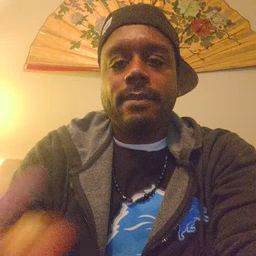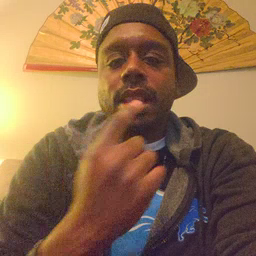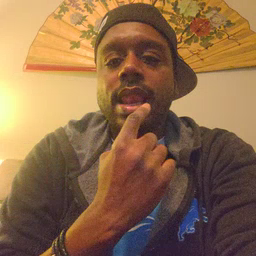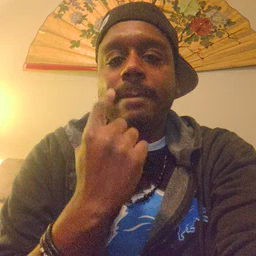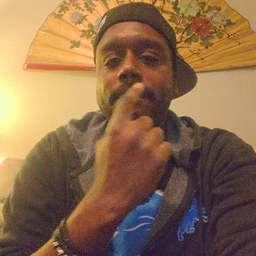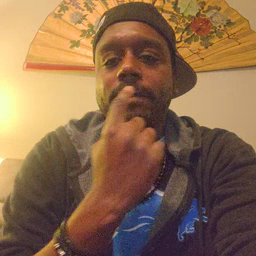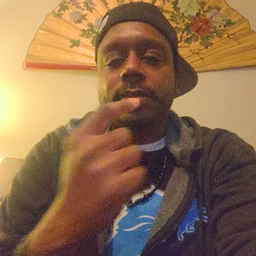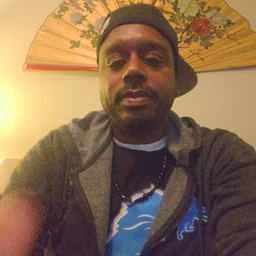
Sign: lips